Question: My issue is I need to find a way where I can have my action extension run in Safari and open up the website currently being viewed in Safari in my app (my app is a special web browser).
Here's a screenshot:

When the rED extension is clicked, the extension opens up "rED://" which is my custom URL scheme. This launches the app and everything works fine.
However, I want the extension to grab the URL of the webpage being viewed in safari and open that website in my app, so the URL scheme call would look something like "rED://google.com".
What sort of code/methods would I need to implement, and in which .m file would it go in?
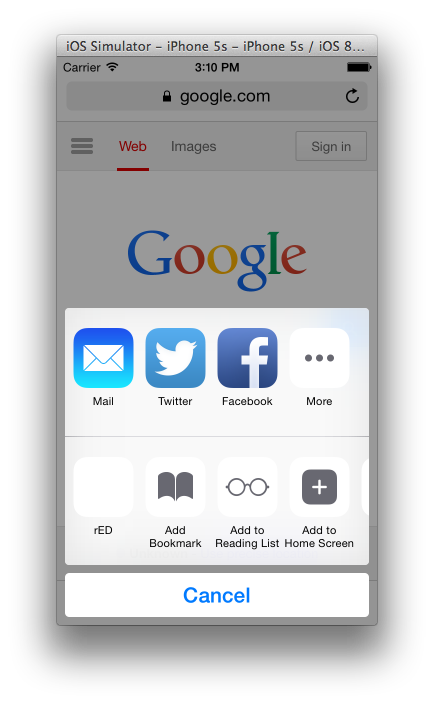
Answer: Apple provides a method on 'NSExtensionContext' for opening apps via URLs, however that works for Today extensions (verified by an Apple employee at <URL>. This technically isn't currently possible.